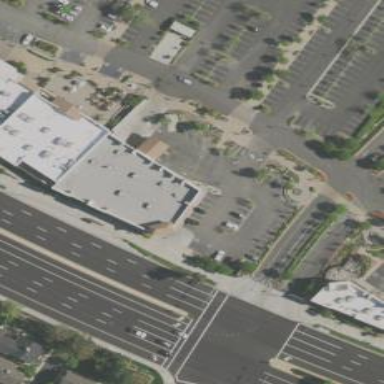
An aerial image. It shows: Building that is pharmacy providing healthcare services.